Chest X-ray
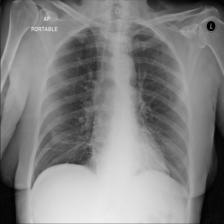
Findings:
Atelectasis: positive
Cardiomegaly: negative
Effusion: negative
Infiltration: negative
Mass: negative
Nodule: negative
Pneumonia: negative
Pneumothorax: negative
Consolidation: negative
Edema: negative
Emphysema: negative
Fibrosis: negative
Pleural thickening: negative
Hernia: negative